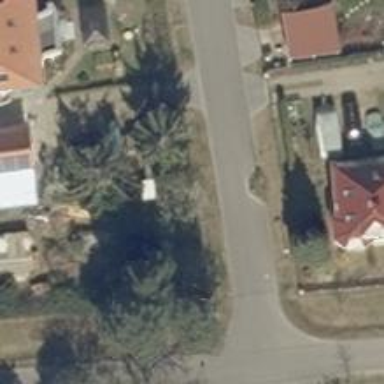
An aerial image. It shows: Residential road with asphalt surface.